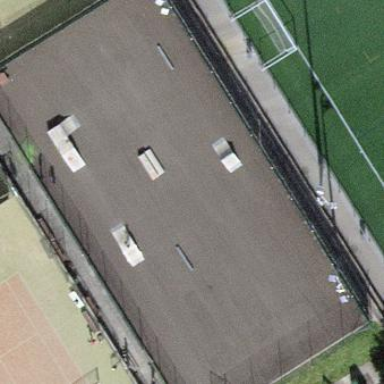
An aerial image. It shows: Tennis pitch with clay surface for leisure sports.